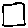
Label: square